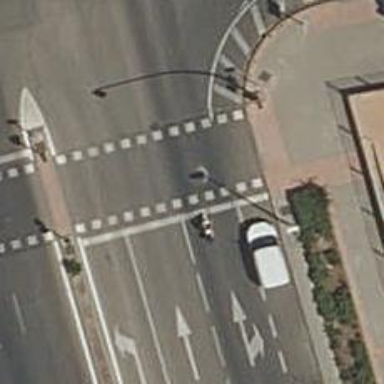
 there are traffic signals and zebra crossing."